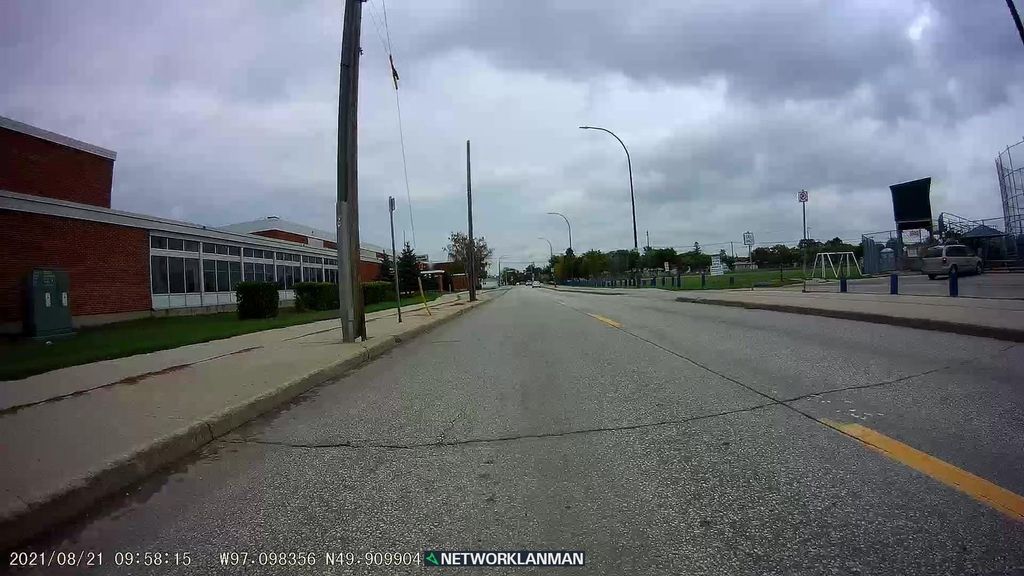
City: winnipeg